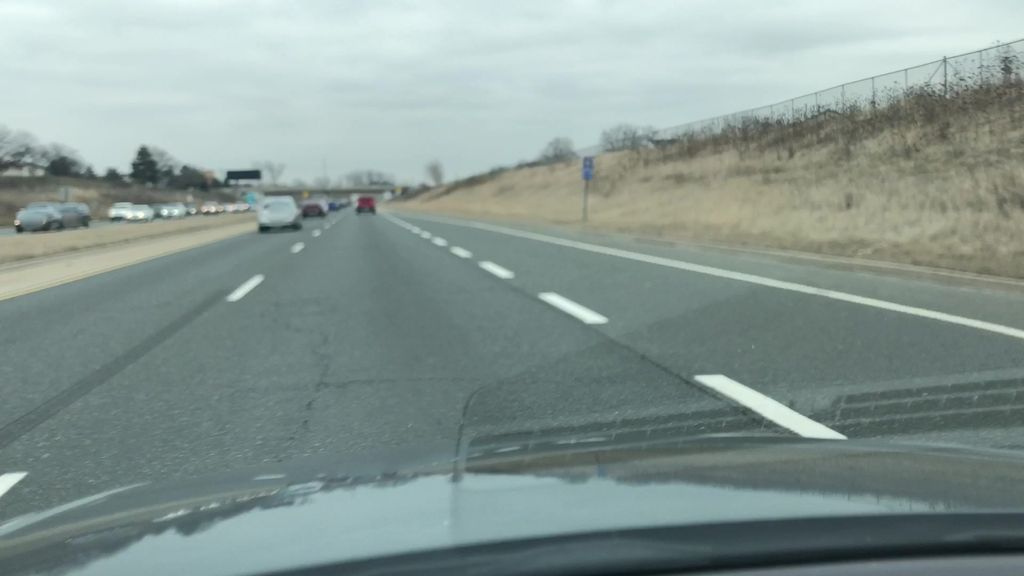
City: hamilton